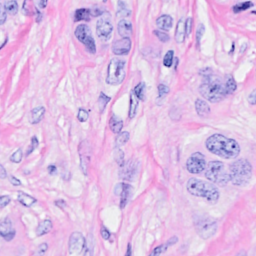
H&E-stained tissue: Breast